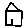
Label: house